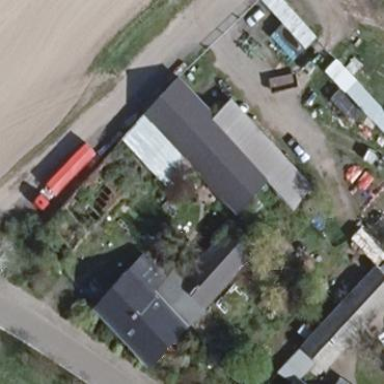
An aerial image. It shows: Black building with gabled roof oriented along its length.